Interaction volume radius: 5 \u00c5
Interaction volume height: 20 \u00c5
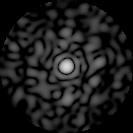
Disorder parameter: 0.8026